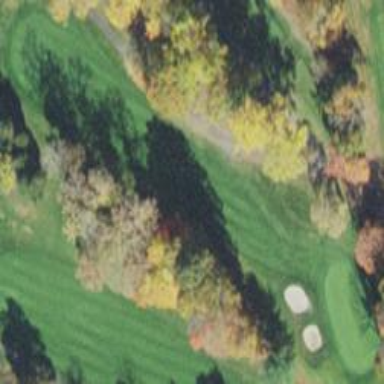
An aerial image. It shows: Scenic golf fairway.